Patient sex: M
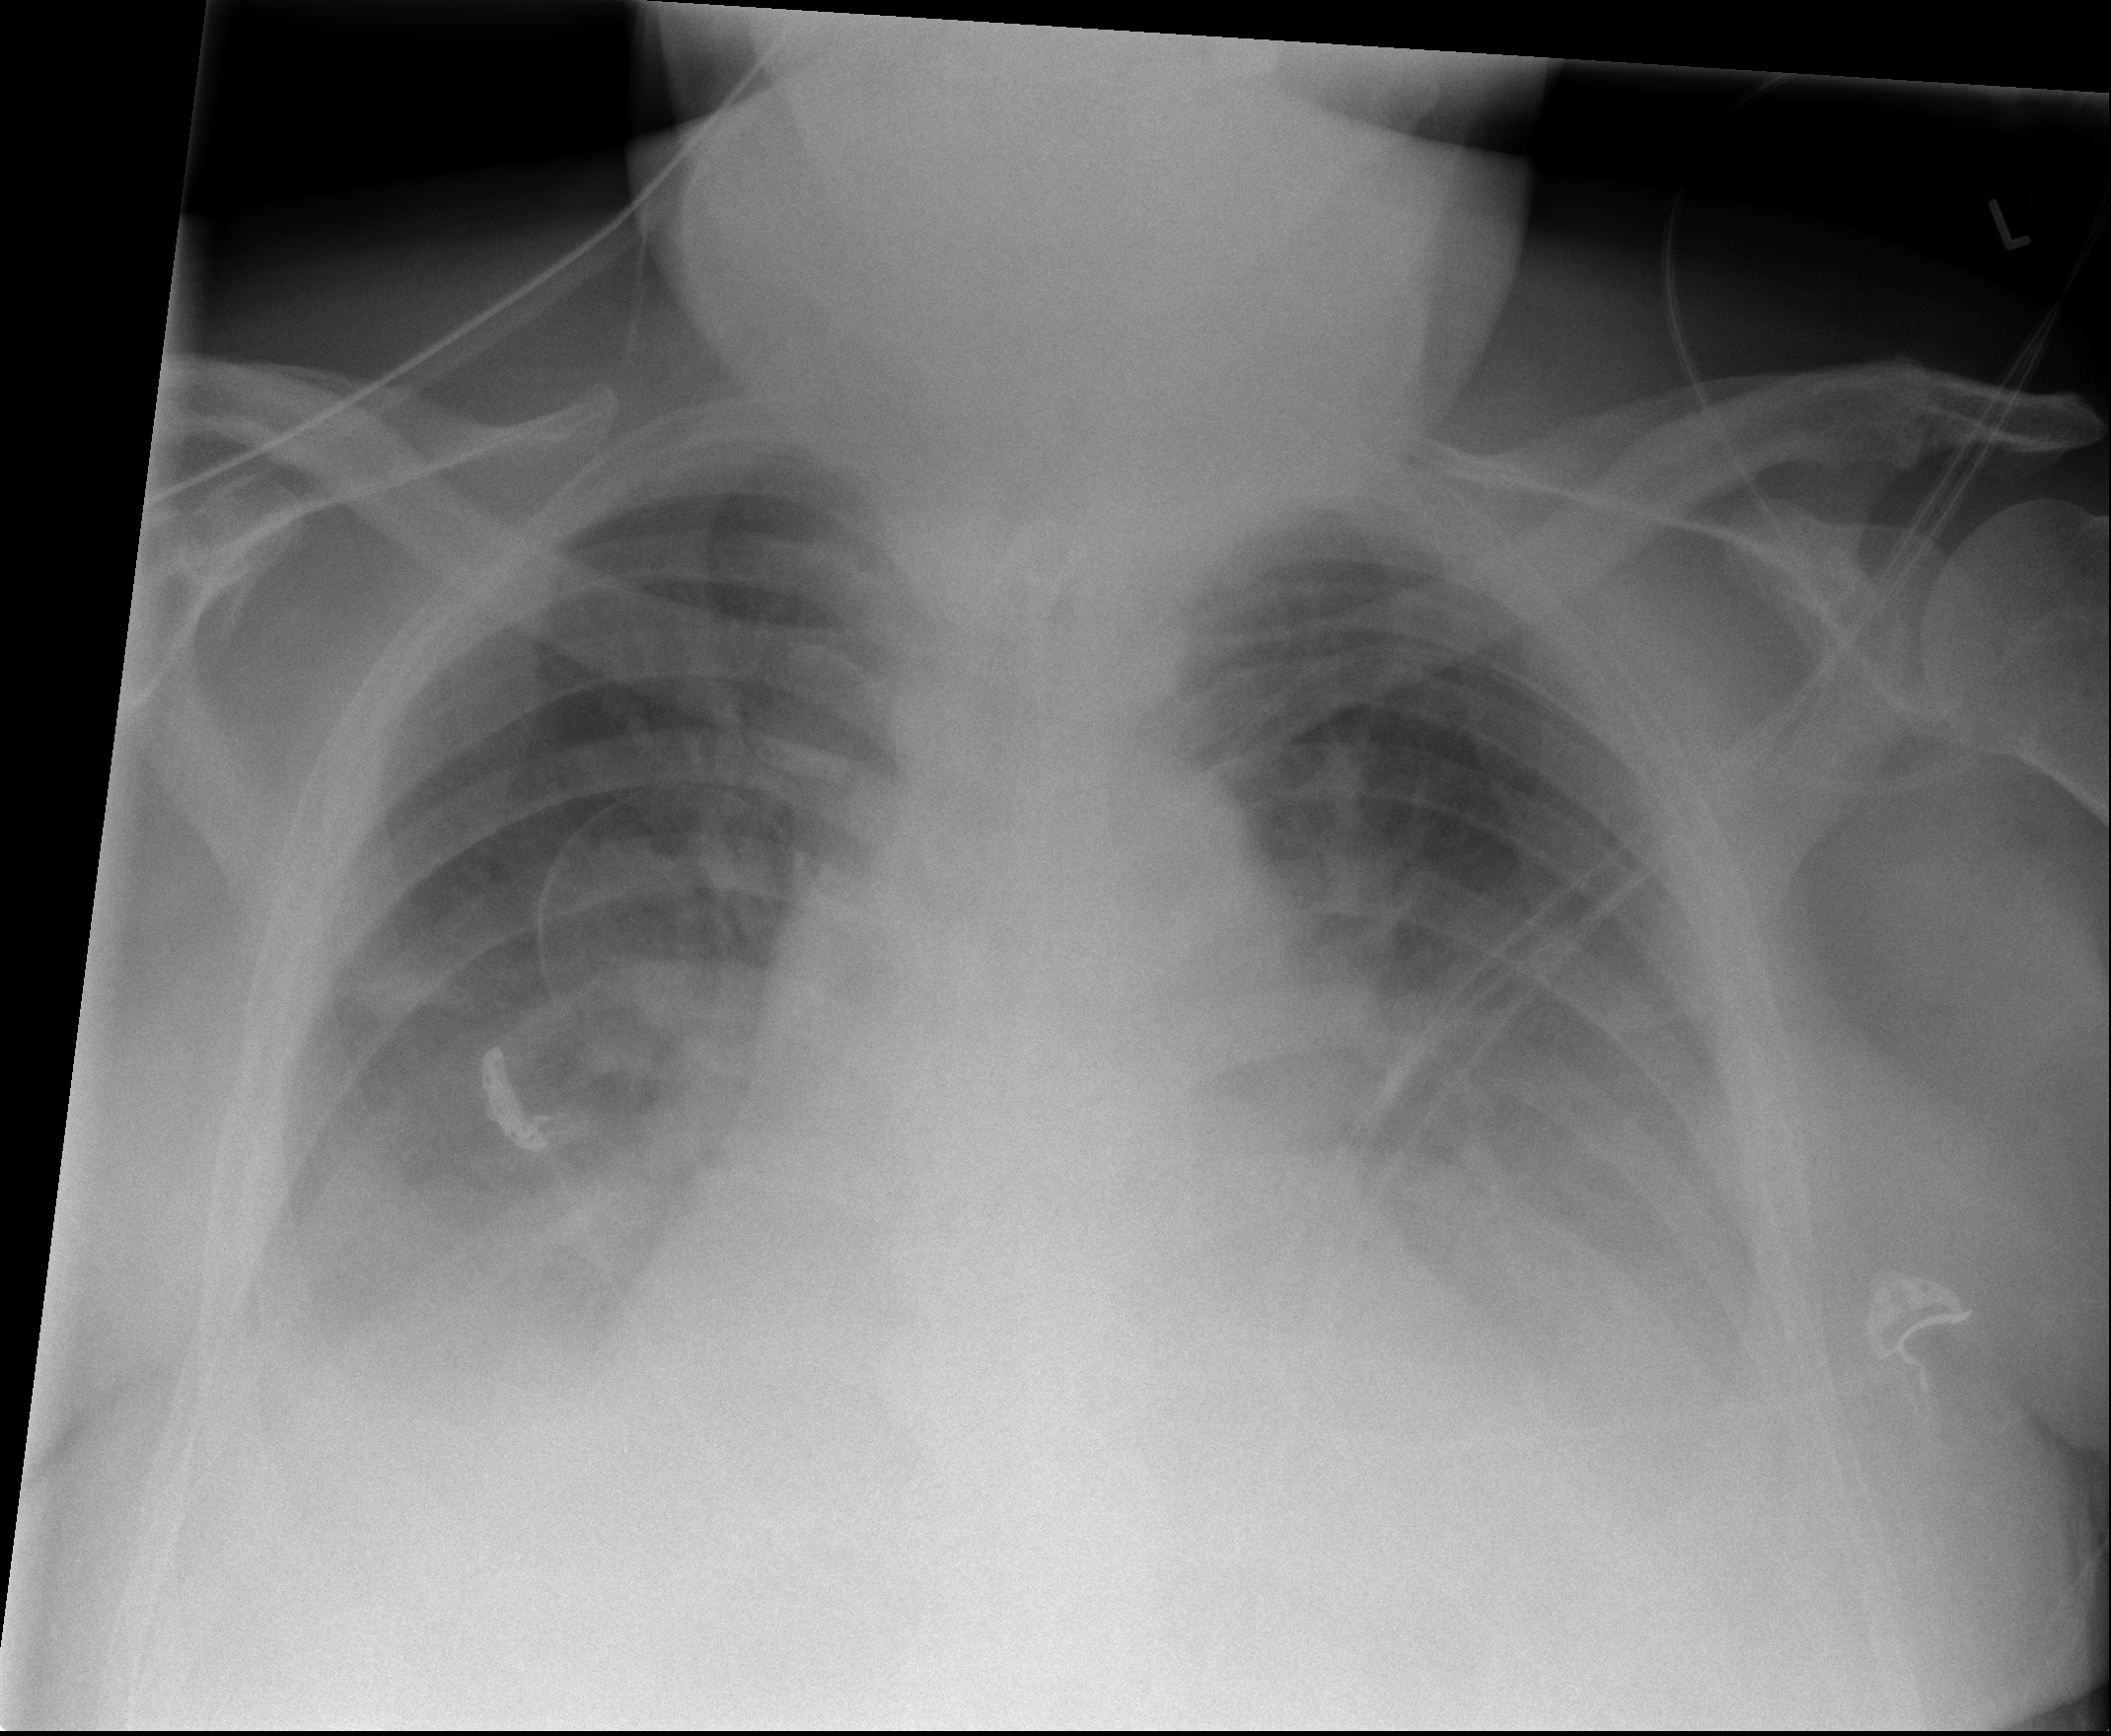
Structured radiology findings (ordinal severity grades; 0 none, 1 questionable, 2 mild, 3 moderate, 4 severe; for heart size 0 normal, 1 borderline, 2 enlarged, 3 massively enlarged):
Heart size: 2
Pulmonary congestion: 2
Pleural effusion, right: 3
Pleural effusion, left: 3
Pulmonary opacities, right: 1
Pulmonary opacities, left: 1
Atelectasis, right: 3
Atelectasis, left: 3